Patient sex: M
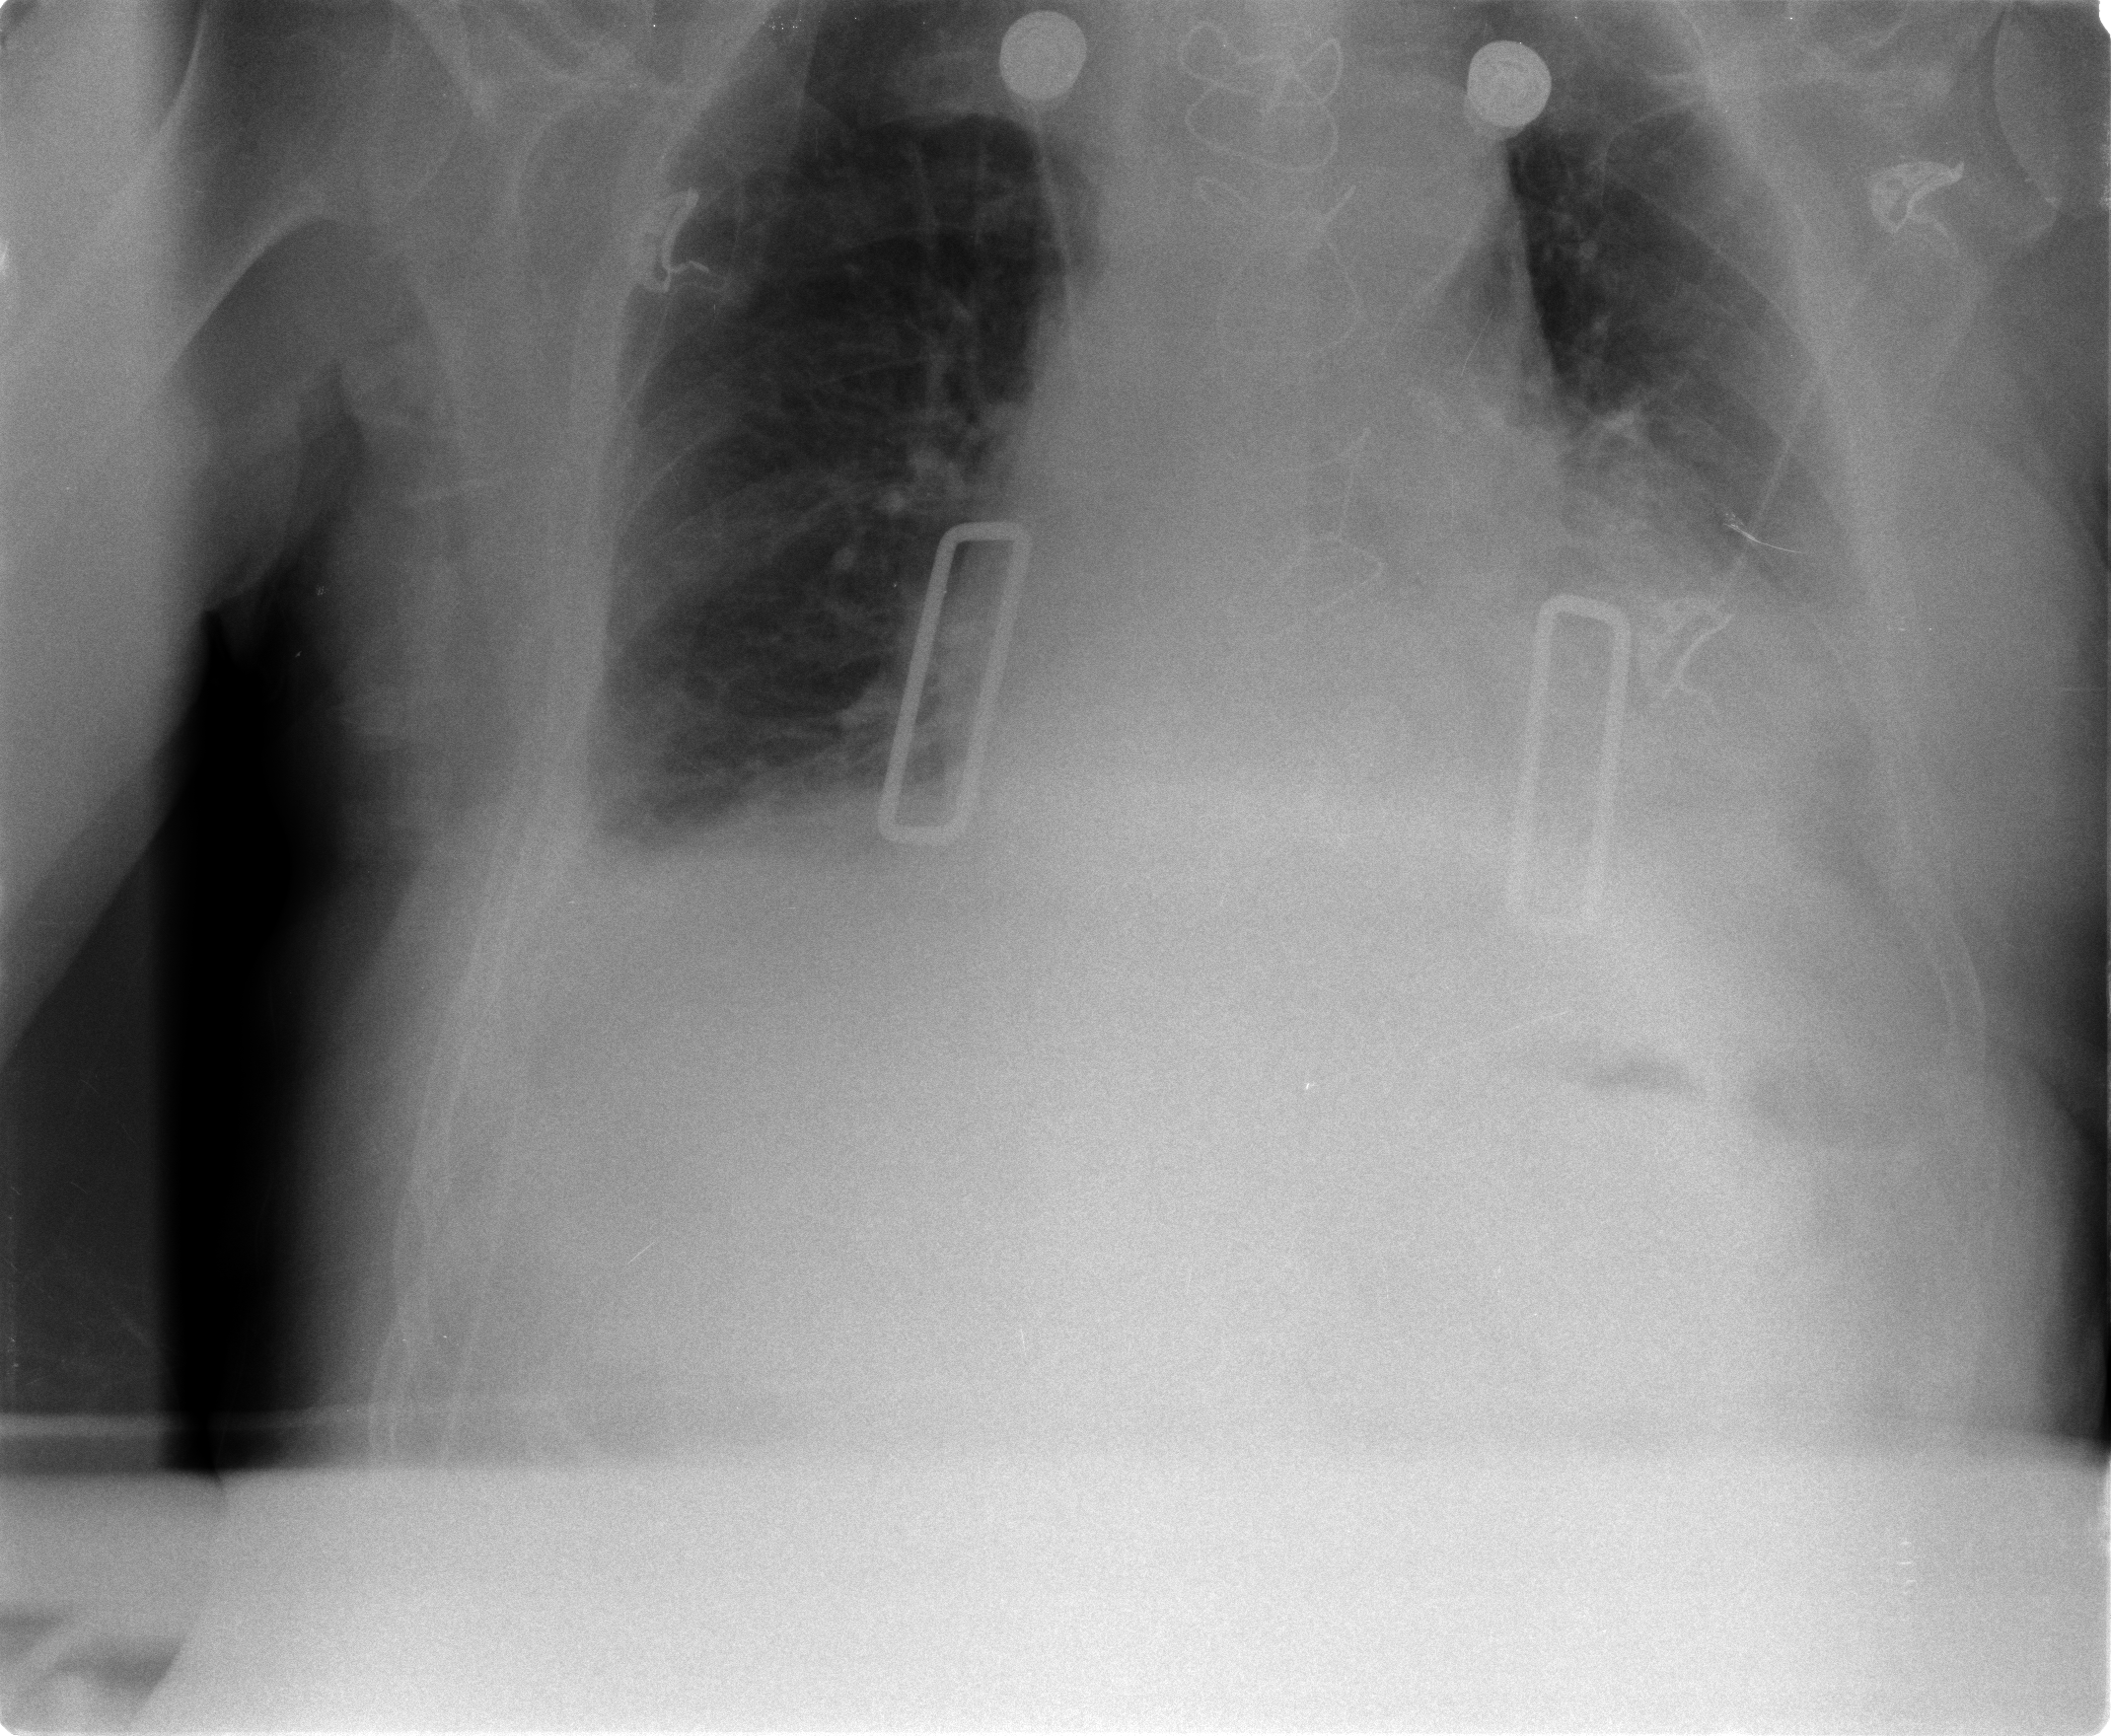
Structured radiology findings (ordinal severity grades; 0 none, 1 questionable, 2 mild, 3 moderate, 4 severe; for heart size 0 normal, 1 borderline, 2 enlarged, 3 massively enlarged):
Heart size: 2
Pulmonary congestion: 0
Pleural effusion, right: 2
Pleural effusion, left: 2
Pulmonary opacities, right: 0
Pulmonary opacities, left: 0
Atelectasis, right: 2
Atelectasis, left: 2